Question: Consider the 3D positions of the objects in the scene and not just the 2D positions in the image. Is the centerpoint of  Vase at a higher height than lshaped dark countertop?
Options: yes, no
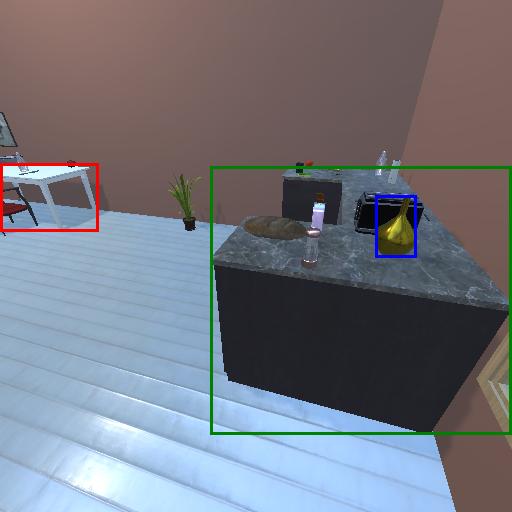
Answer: yes